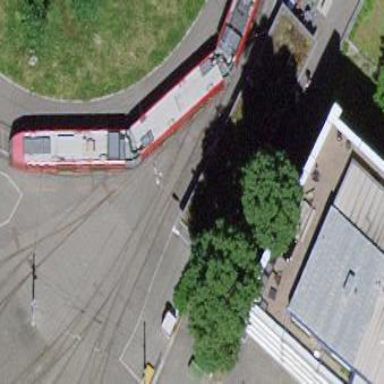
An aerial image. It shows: Shelter for public transportation.